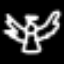
Label: angel